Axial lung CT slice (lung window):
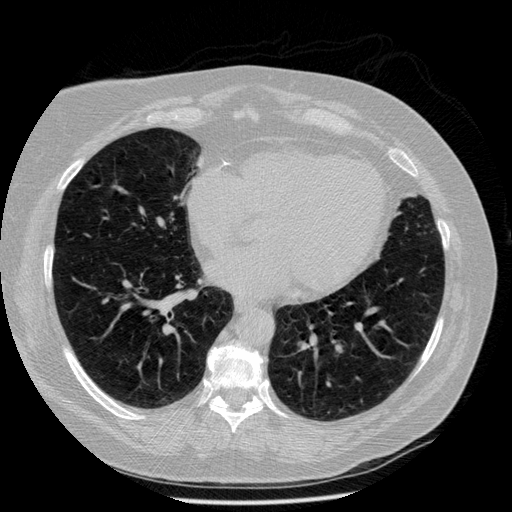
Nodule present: no